Question: I want to convert local coords to global in pixels relative of window.
I saw examples how to make from global to local. It's use
'''
ui->customPlot->xAxis->pixelToCord(0)
'''
But
'''
ui->customPlot->xAxis->coordToPixel(0)
'''
Don't work.
Here I use button to debug result. Red it's were button have to be. Blue it's were button it is.
image link

'''
void MainWindow::makePlot(){
// generate some data:
QVector<double> x(101), y(101); // initialize with entries 0..100
for (int i=0; i<101; ++i)
{
x[i] = i/50.0 - 1; // x goes from -1 to 1
y[i] = x[i]*x[i]; // let's plot a quadratic function
}
// create graph and assign data to it:
ui->customPlot->addGraph();
ui->customPlot->graph(0)->setData(x, y);
// give the axes some labels:
ui->customPlot->xAxis->setLabel("x");
ui->customPlot->yAxis->setLabel("y");
// set axes ranges, so we see all data:
ui->customPlot->xAxis->setRange(-1, 1);
ui->customPlot->yAxis->setRange(0, 1);
ui->customPlot->replot();
double real_x = ui->customPlot->xAxis->coordToPixel(0) + ui->customPlot->x();
double real_y = ui->customPlot->yAxis->coordToPixel(0) + ui->customPlot->y();
QPoint real_cord(real_x, real_y);
button->setGeometry(QRect(real_cord, QSize(20,20)));
}
'''
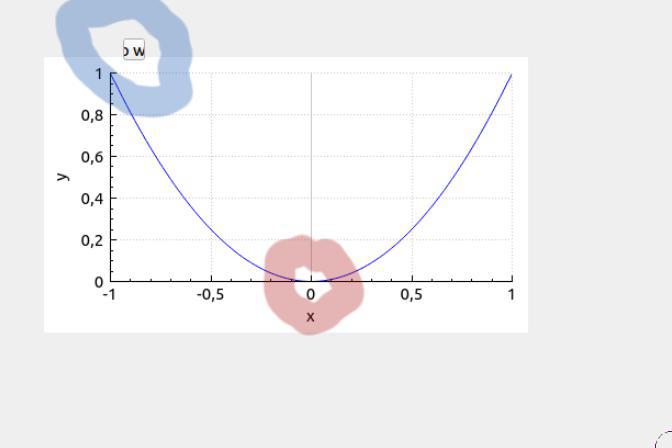
Answer: The position of a widget is relative to the parent widget, if it does not have a parent it is relative to the screen. So it is important to establish a suitable parent, in this case a good option is to use as a parent to 'ui->customPlot'.
On the other hand, the 'coordToPixel()' method requires that the widget be displayed, so a good option is to use 'showEvent()', also when changing the size of the window it would also change those coordinates so it will also use the 'resizeEvent()'.
'''
#include "mainwindow.h"
#include "ui_mainwindow.h"
MainWindow::MainWindow(QWidget *parent) :
QMainWindow(parent),
ui(new Ui::MainWindow)
{
ui->setupUi(this);
button = new QPushButton("test", ui->customPlot);
...
ui->customPlot->replot();
}
void MainWindow::moveButtonFromCoord()
{
double real_x = ui->customPlot->xAxis->coordToPixel(0);
double real_y = ui->customPlot->yAxis->coordToPixel(0);
QRect geo = button->geometry();
geo.moveCenter(QPoint(real_x, real_y));
button->setGeometry(geo);
}
void MainWindow::resizeEvent(QResizeEvent *event)
{
moveButtonFromCoord();
QMainWindow::resizeEvent(event);
}
void MainWindow::showEvent(QShowEvent *event)
{
moveButtonFromCoord();
QMainWindow::showEvent(event);
}
...
'''
The complete example can be found in the following <URL>.